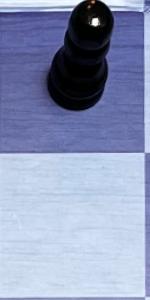
Label: Empty